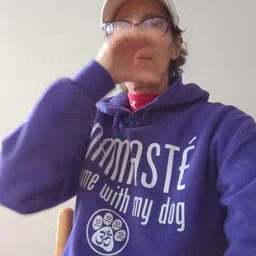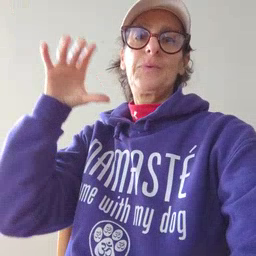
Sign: balloon